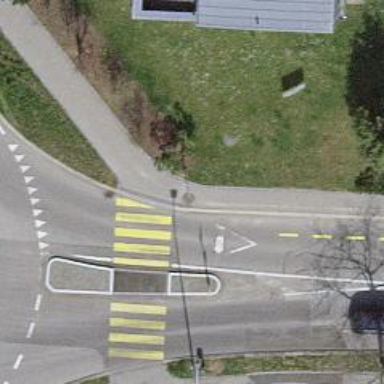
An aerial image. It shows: Uncontrolled zebra crossing on the road.